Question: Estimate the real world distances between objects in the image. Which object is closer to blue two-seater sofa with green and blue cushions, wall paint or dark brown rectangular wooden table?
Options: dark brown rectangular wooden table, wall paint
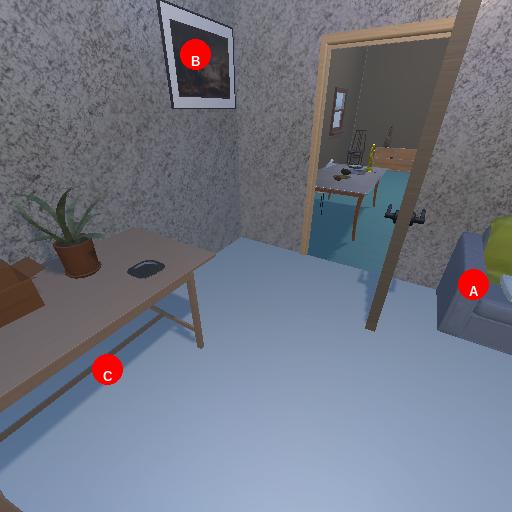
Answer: dark brown rectangular wooden table